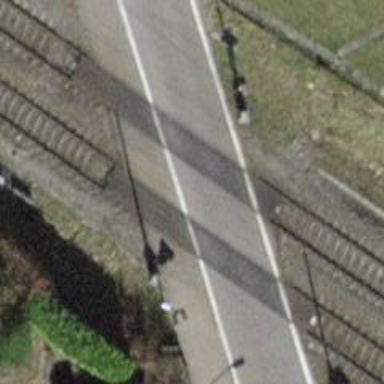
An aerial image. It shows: Level crossing with lights. The barriers at the crossing are of double half type.